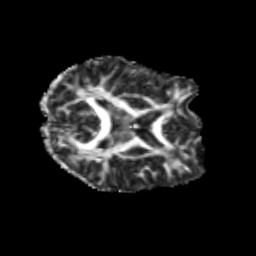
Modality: FA
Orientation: axial
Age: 24
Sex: male
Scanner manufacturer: siemens
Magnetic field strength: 3 T
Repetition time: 3.5 s
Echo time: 0.113 s